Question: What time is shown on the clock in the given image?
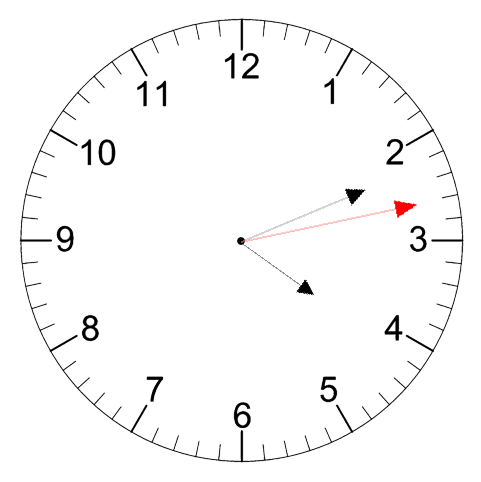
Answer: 04:11:13